Question: I have a Cocoa app that calls a sheet from the main window. This works fine from an NSButton on the main window. However, when I call from a MainMenu item, the sheet shows as a separate window. Is this expected behavior, or just expected from me :) I have studied <URL> ..
I call the sheet with this code:
'''
-(IBAction) showSettingsSheet:(id)sender {
NSLog(@"%s", __FUNCTION__);
settingsSheetController = [[SettingsSheetController alloc] initWithWindowNibName:@"SettingsSheet"];
[settingsSheetController beginSheetModalForWindow:self.window completionHandler:^(NSUInteger returnCode) {
if (returnCode == kSettingsSheetReturnedOk) {
NSLog(@"Settings Returned ok");
} else if (returnCode == kSettingsSheetReturnedCancel) {
NSLog(@"Settings Returned cancel");
} else {
//self.categoryDisplayString = @"Oops!";
NSLog(@" Ooops");
}
}];
}
'''
UPDATE
This is how the Attributes Inspector is set:

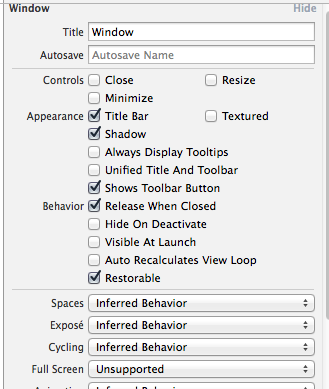
Answer: Try like this, if you want to display sheet in a mainmenu then try the below steps:-

Uncheck the visible at launch option inside attribute inspector of window which you want to display as a sheet attached the screenshot as well